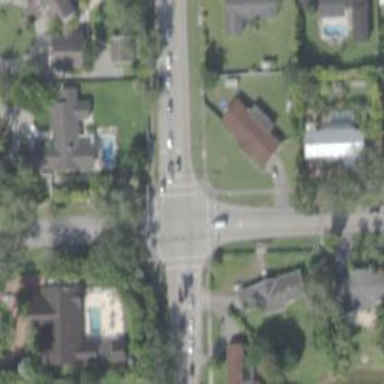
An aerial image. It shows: Asphalt footway with uncontrolled crossing. The crossing has lines markings.